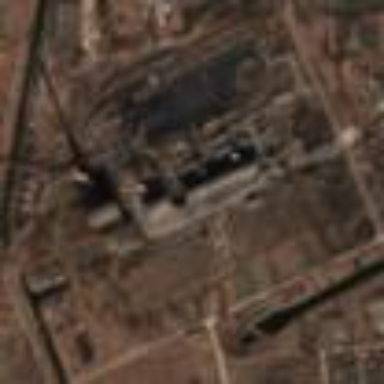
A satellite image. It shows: Industrial area with coal-powered plant.